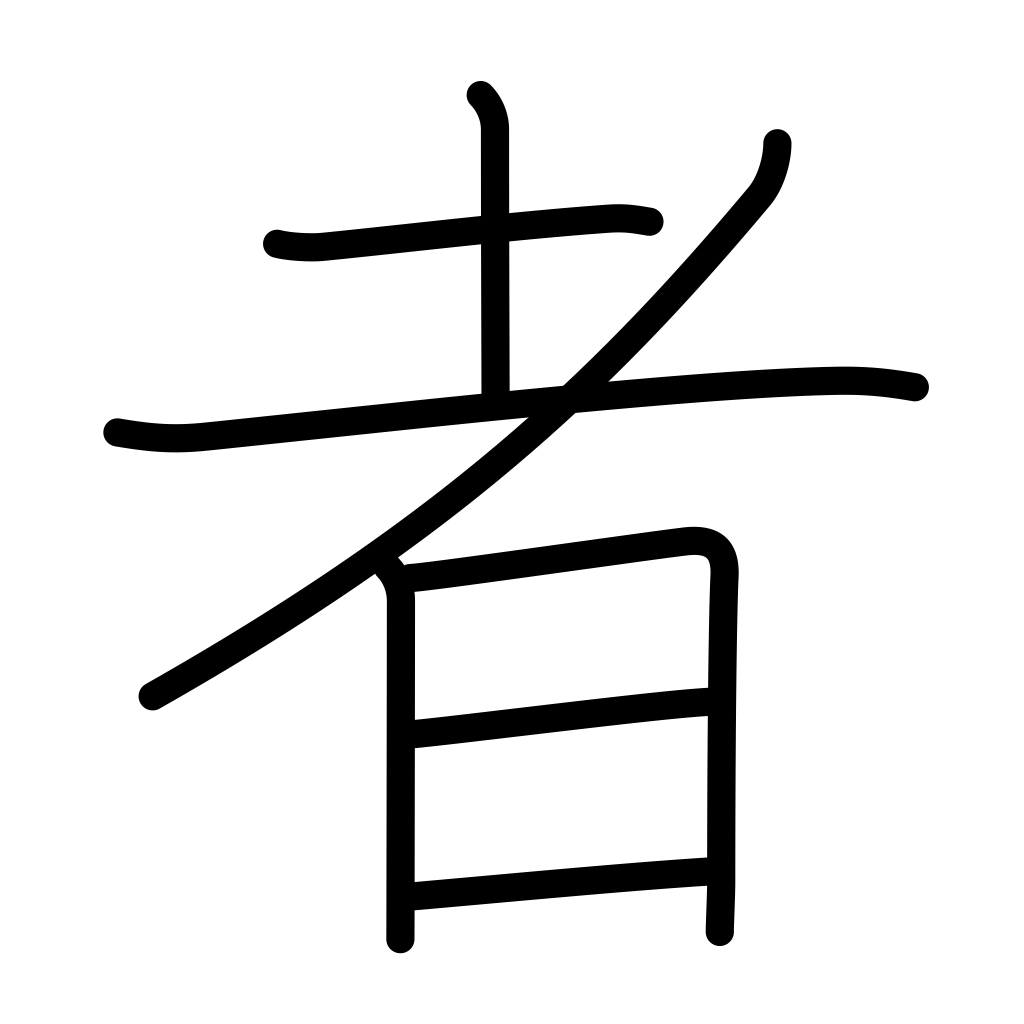
Meaning: person